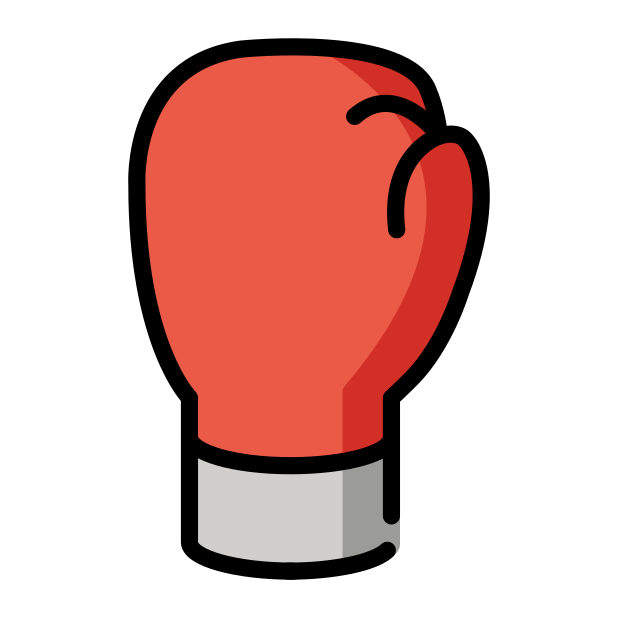
boxing glove